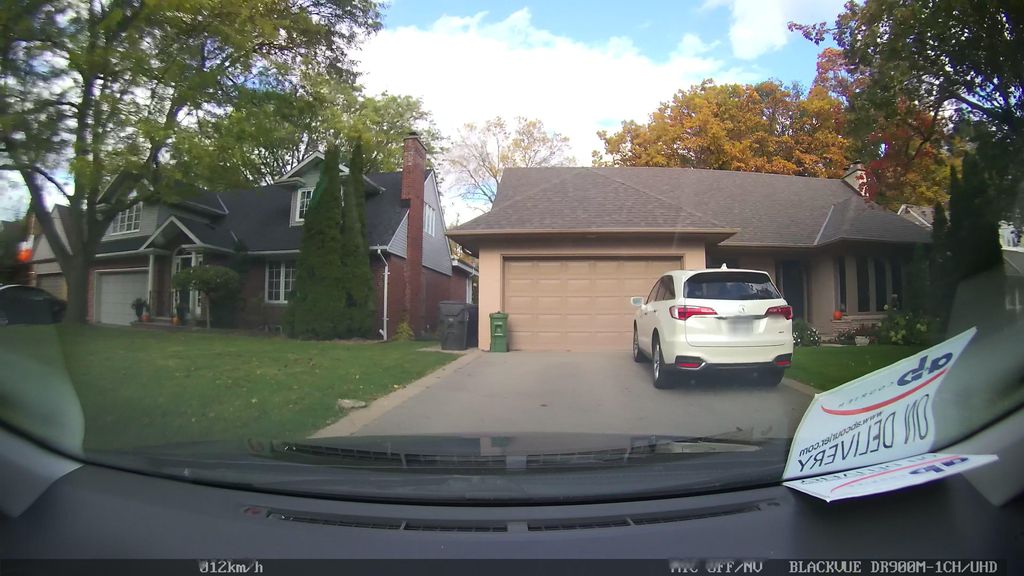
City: toronto